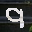
Label: 9